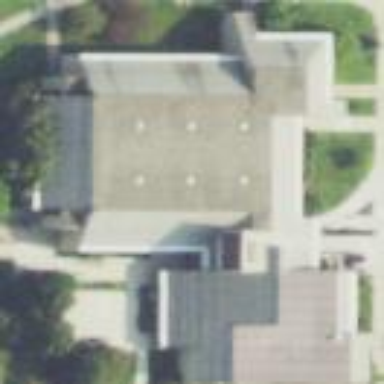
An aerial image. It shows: View of university building.